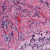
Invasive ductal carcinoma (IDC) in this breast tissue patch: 1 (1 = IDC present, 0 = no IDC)